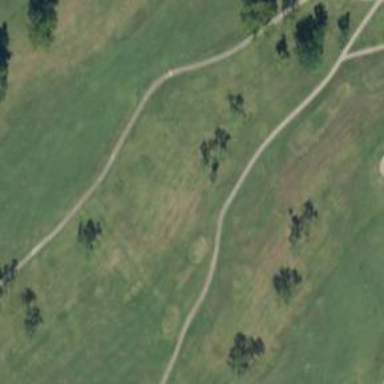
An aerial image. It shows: Path for both road and golf.